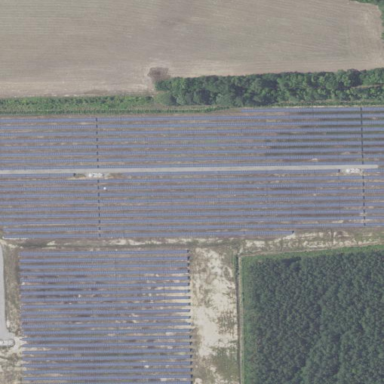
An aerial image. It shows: Solar power plant enclosed by fence. The plant generates electricity using photovoltaic technology.